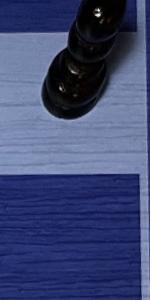
Label: Empty